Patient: sex M, age 55
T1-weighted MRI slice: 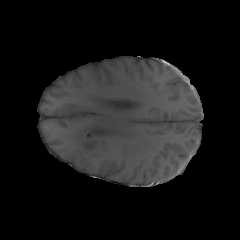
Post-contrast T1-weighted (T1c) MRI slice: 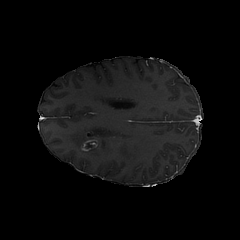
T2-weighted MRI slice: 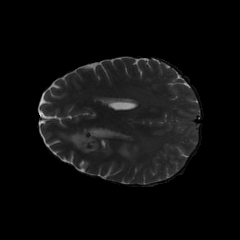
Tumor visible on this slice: yes
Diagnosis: Glioblastoma, IDH-wildtype
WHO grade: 4